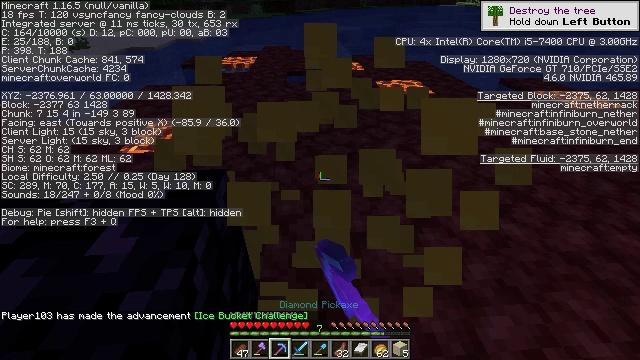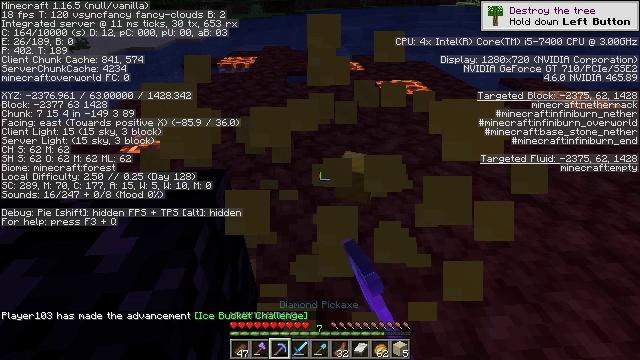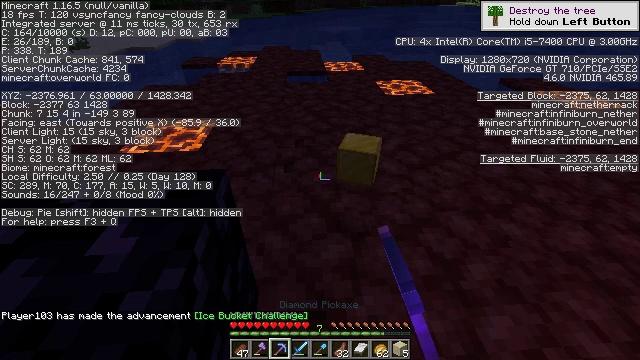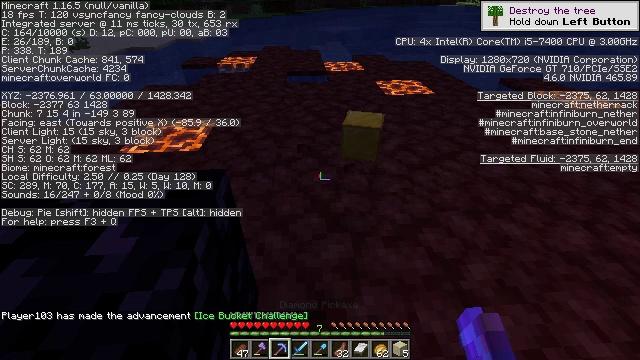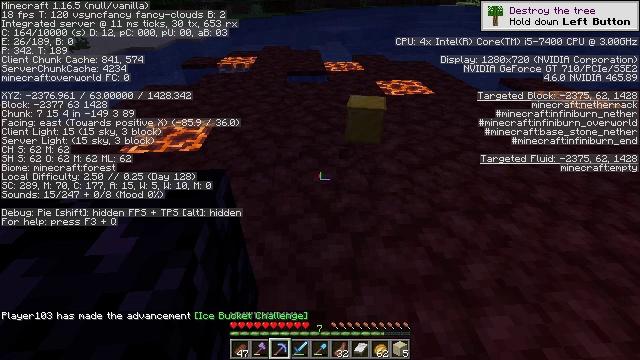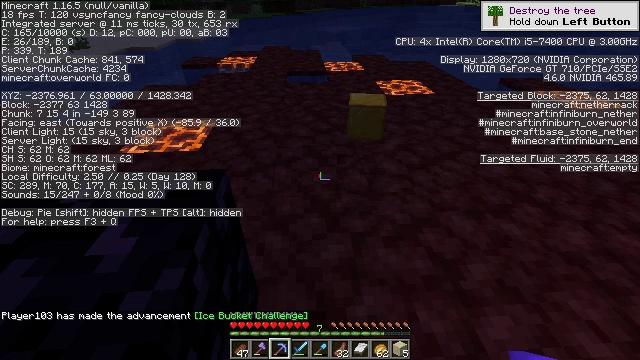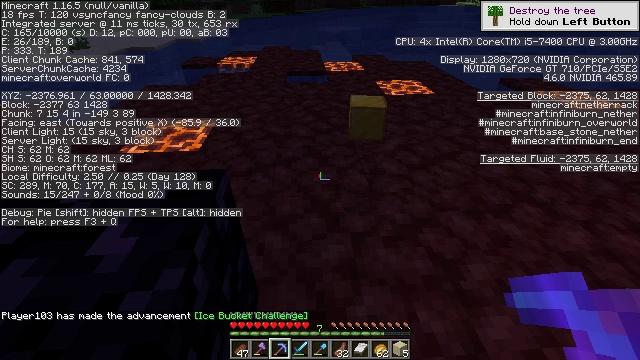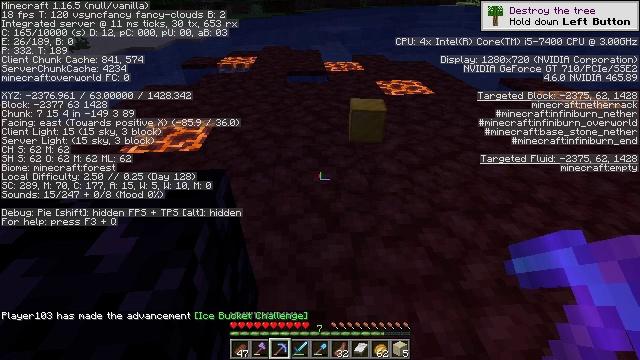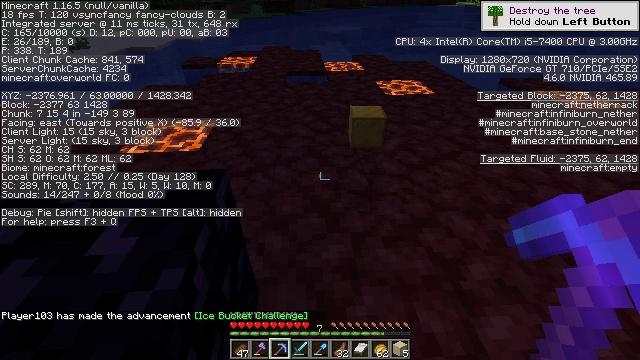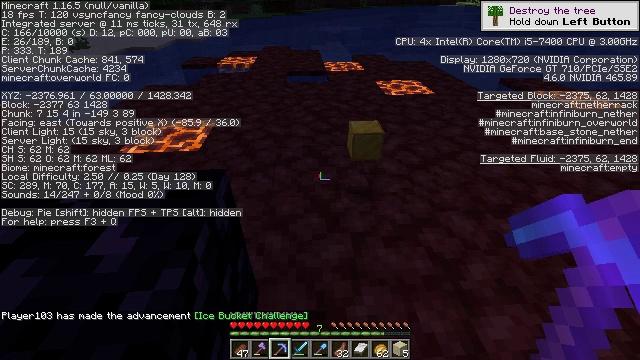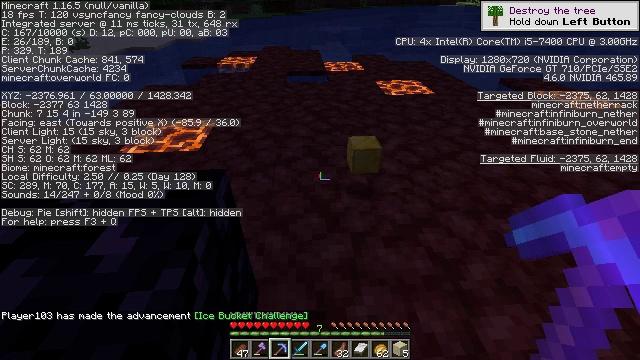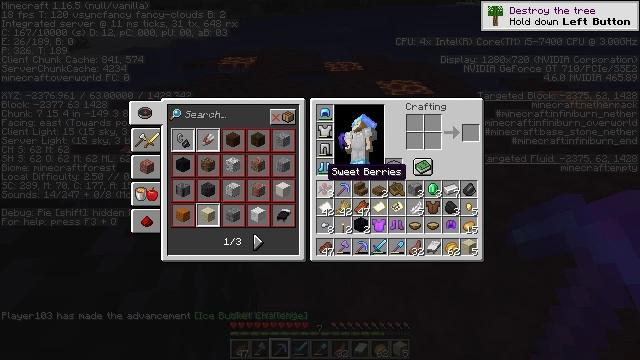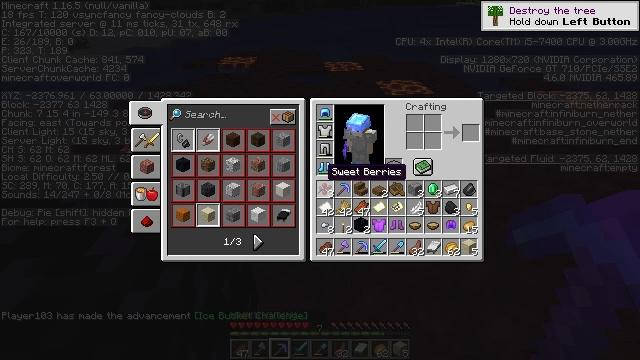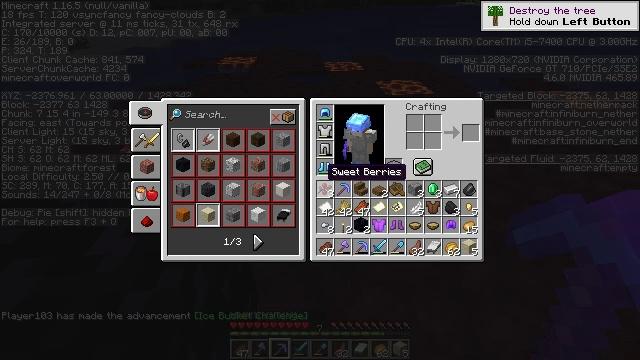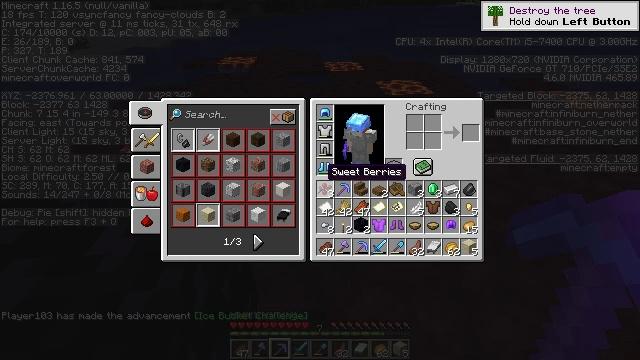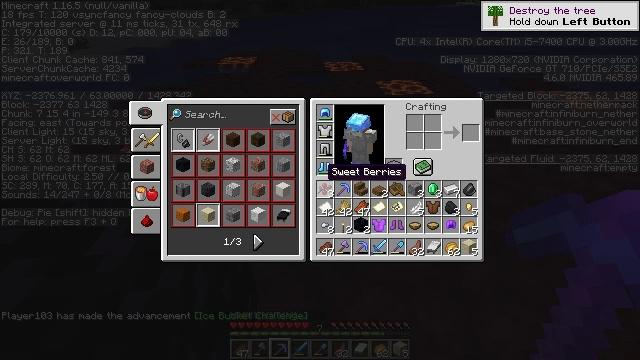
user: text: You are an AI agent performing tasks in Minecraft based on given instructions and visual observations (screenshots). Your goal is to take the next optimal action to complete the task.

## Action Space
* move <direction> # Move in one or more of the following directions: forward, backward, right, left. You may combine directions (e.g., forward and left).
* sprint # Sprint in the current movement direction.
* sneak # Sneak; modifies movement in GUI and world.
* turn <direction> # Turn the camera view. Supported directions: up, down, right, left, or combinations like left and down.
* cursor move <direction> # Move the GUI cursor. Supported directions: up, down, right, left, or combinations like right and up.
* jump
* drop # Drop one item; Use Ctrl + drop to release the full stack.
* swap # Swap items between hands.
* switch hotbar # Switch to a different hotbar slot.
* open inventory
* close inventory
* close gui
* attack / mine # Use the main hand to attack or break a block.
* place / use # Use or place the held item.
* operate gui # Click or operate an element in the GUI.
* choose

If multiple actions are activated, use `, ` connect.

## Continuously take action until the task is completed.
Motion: motion action
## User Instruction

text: Remove spruce stairs from the inventory.
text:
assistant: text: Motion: no_op
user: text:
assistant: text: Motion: no_op
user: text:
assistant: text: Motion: no_op
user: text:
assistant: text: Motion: no_op
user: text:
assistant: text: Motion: no_op
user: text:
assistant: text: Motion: no_op
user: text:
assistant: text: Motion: no_op
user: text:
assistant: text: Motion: no_op
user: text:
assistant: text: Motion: no_op
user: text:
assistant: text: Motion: no_op
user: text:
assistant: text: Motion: open inventory
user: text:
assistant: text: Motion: open inventory
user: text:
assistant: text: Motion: open inventory
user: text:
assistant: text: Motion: open inventory
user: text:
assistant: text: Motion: no_op
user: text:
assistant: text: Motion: no_op
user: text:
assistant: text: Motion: no_op
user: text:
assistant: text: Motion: turn right
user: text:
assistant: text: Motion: turn right
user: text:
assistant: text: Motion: no_op
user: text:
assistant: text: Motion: no_op
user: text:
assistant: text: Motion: no_op
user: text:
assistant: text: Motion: no_op
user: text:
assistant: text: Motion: no_op
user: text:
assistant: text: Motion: no_op
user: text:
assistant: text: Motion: no_op
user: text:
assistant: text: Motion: no_op
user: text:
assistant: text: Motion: no_op
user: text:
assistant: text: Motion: attack / mine
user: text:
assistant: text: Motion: turn left and up, attack / mine